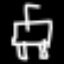
Label: chair